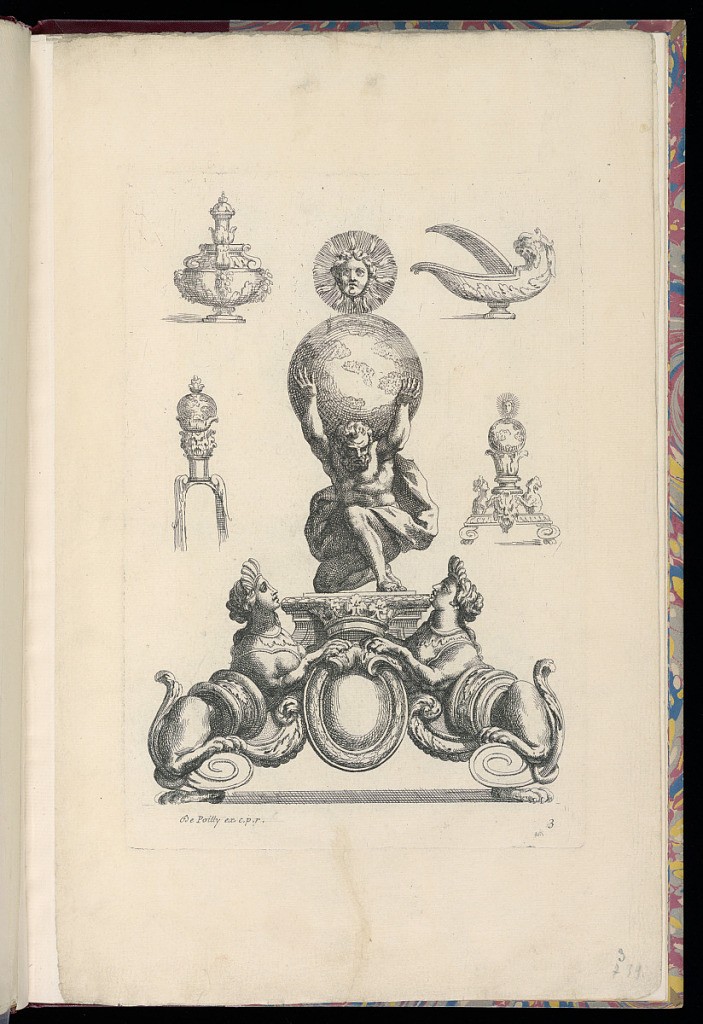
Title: Design for an Andiron
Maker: Jean Cotelle, French, 1607–1676
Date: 1622-1676
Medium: Etching on laid paper
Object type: Print
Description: Design for andiron with Atlas carrying the globe, flanked by sphinxes on scrolls. Around the andiron are other designs for an andiron, a container with a lid, a handle for fire tongs, and a design for a vessel.